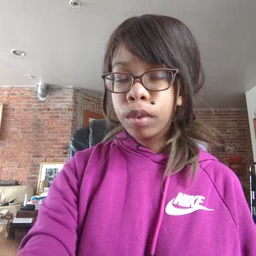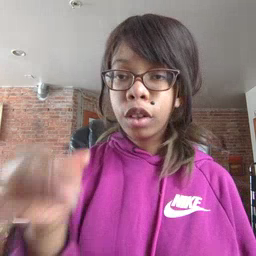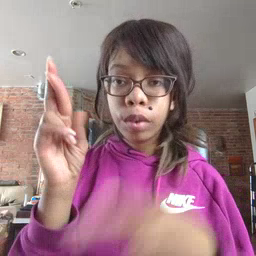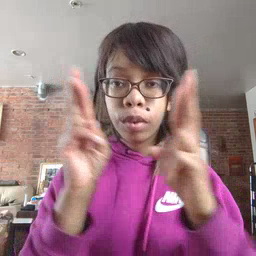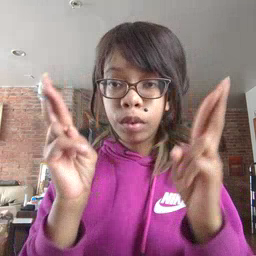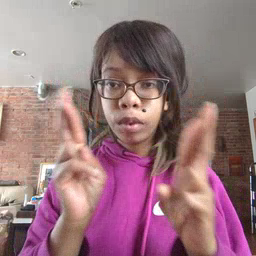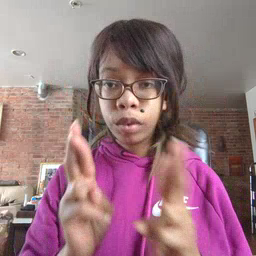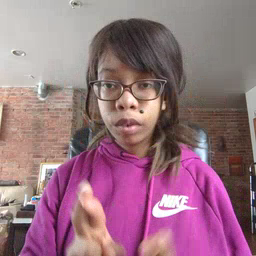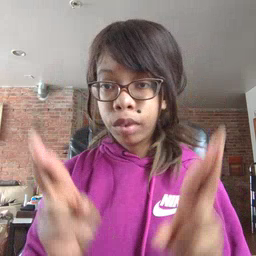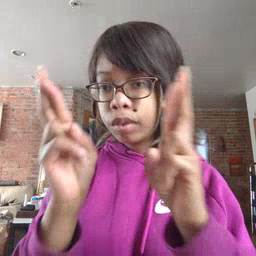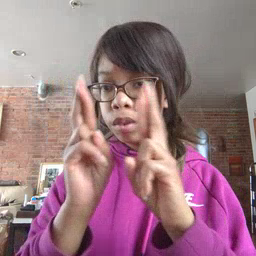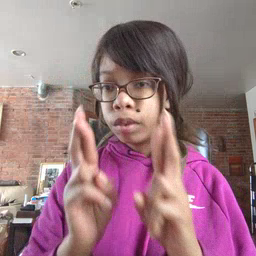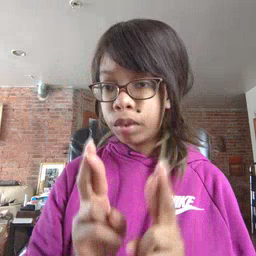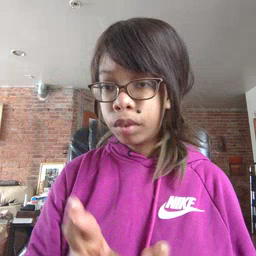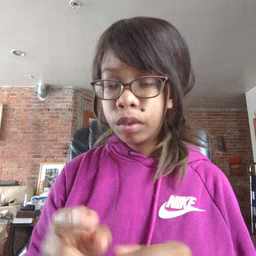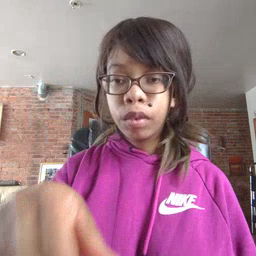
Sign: refrigerator